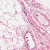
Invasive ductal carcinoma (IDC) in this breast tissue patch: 0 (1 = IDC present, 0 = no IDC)